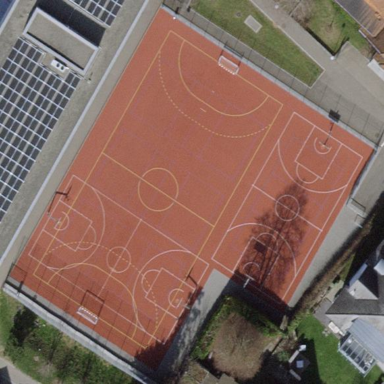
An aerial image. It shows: Basketball court on leisure land pitch.